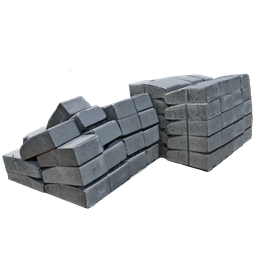
Label: architecture